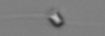
Label: Chaetoceros_tenuissimus